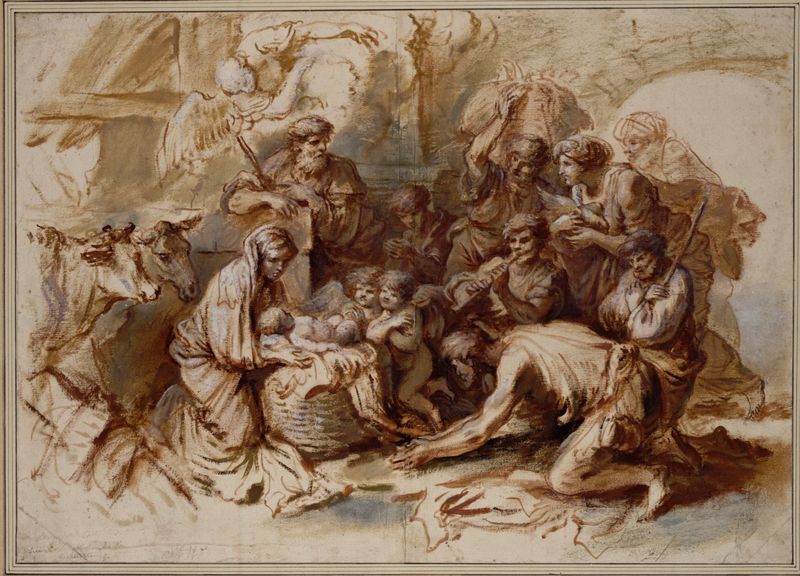
Titel: Anbetung der Hirten
Künstler: Giovanni Castiglione
Standort: Wien
Institution: Albertina, Wien
Schlagwörter: blau, flügel, gruppe, mann, aquarell, menschen, frau, kreide, männer, stroh, tür, zeichnung, rot, tier, tiere, bart, instrument, kühe, kind, musik, esel, kinder, engel, bogen, stab, heu, kuh, rind, baby, sepia, musikinstrument, korb, balken, ruine, rinder, torbogen, knien, flöte, christus, jesus, christlich, kniend, andacht, stall, rötlich, verbeugen, könige, putten, maria, madonna, anbetung, ochse, ochsen, stier, hirten, rötel, lavierung, josef, joseph, geburt, krippe, erwachsene, weihnachten, ochs, zeichnugn, jesuskind, geburt jesu, geschenke, bethlehem, betlehem, och